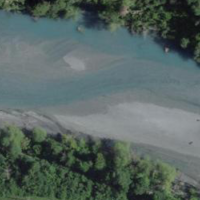
EUNIS habitat code: 15
Species observed at this site:
Lathyrus vernus
Anguis fragilis
Convallaria majalis
Carduus personata